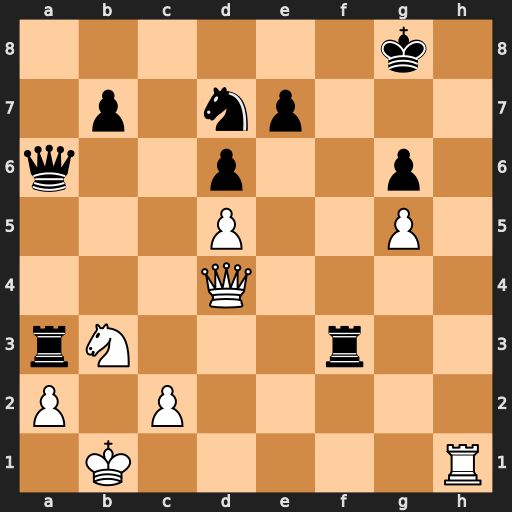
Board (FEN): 6k1/1p1np3/q2p2p1/3P2P1/3Q4/rN3r2/P1P5/1K5R
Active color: w
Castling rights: -
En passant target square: -
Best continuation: Qh8+ Kf7 Rh7#